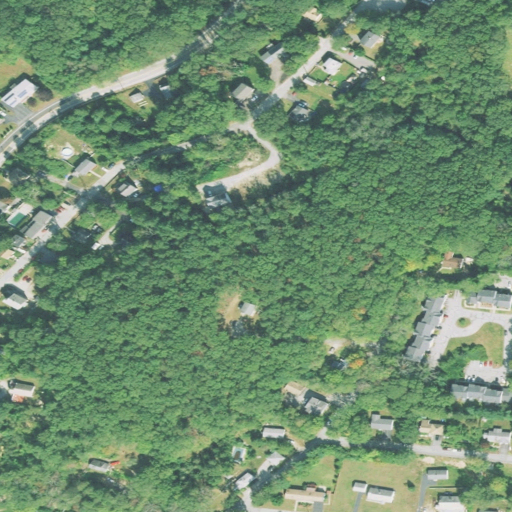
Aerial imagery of mountain in Connecticut named Bates Hill containing open development, low intensity development, medium intensity development, mixed forest, and deciduous forest